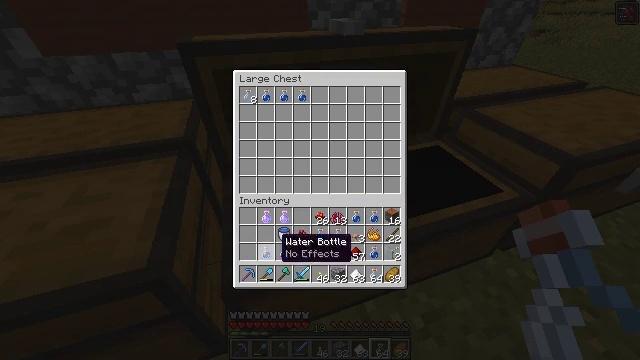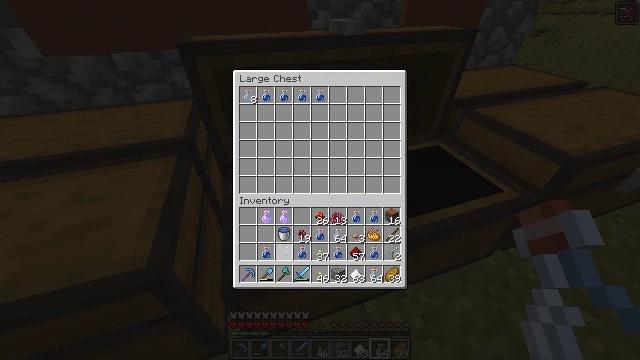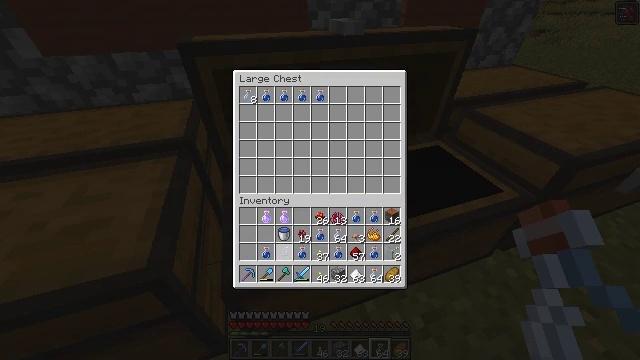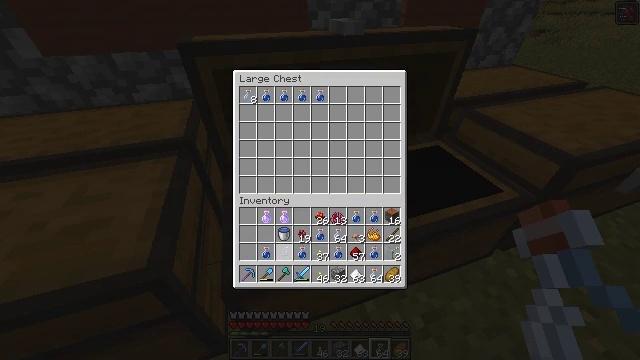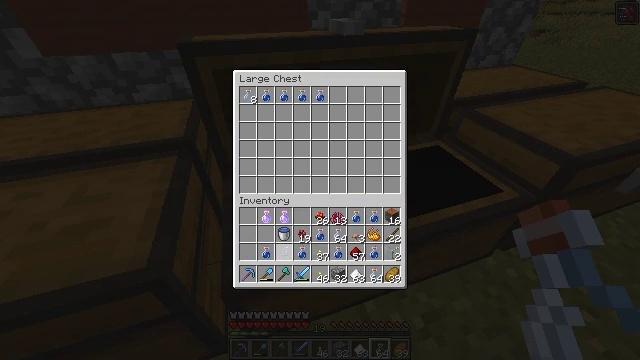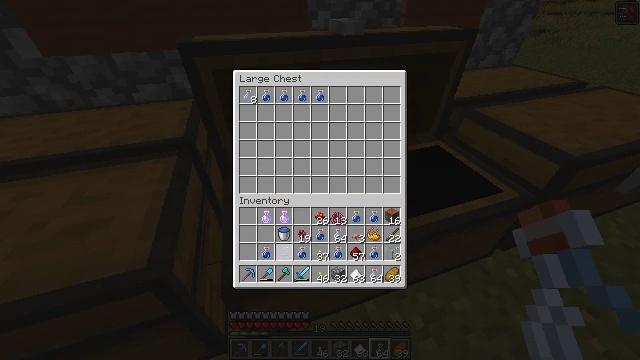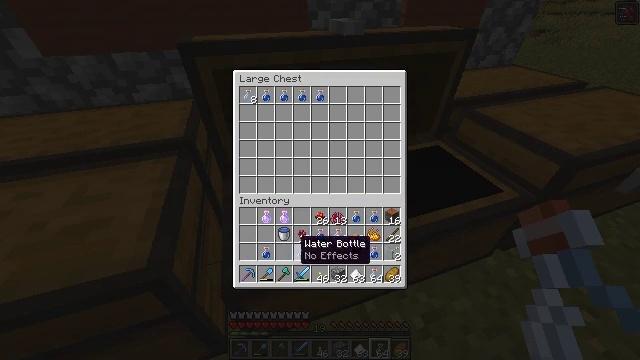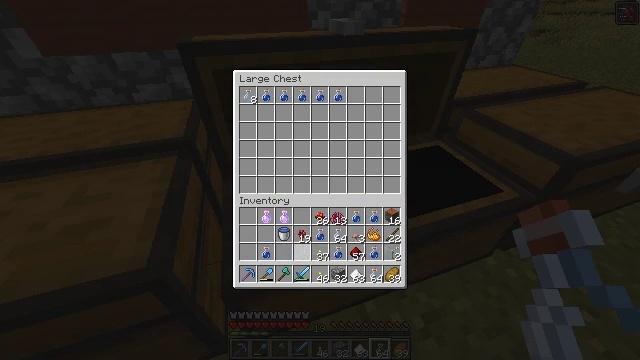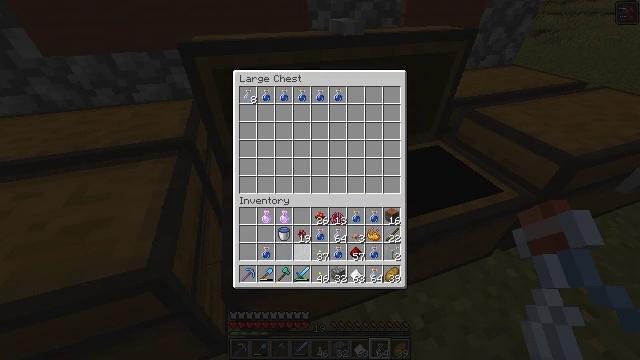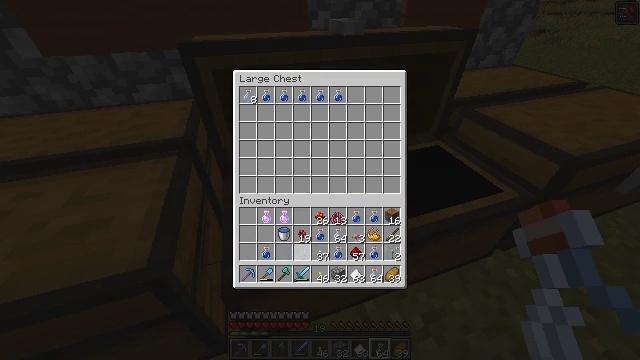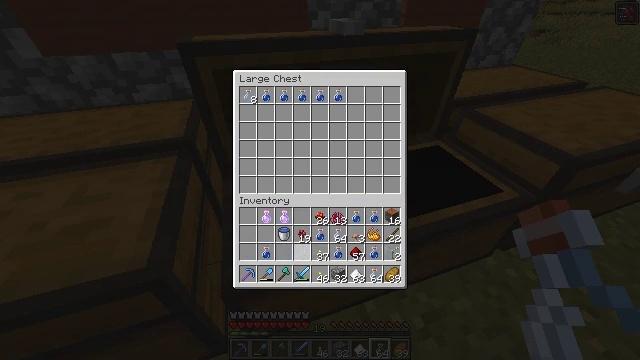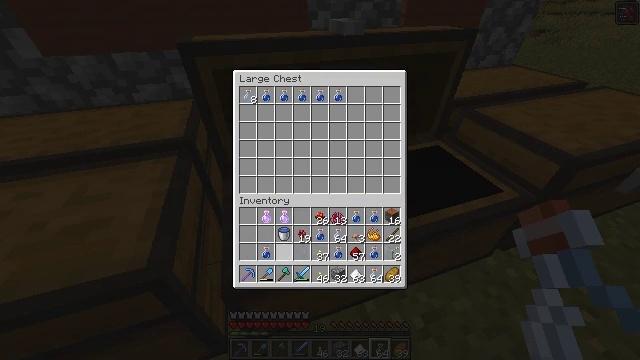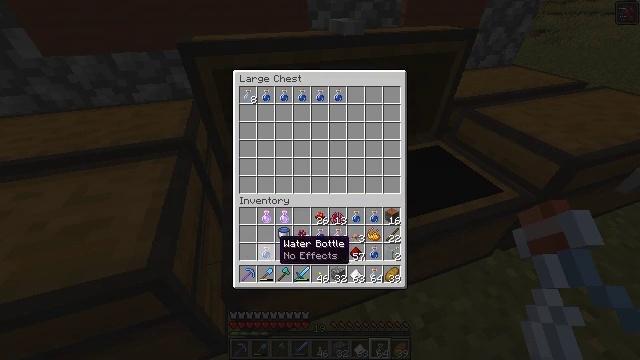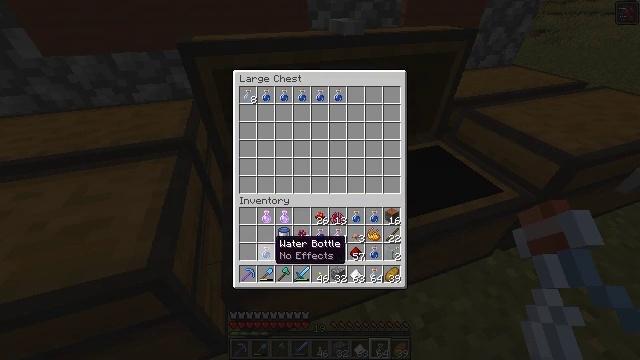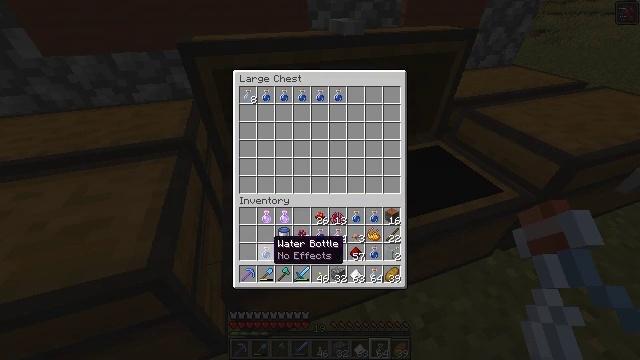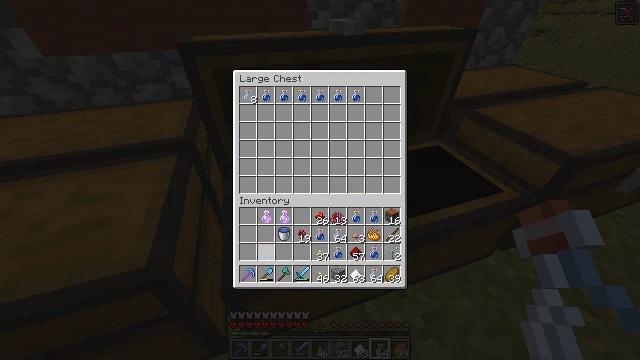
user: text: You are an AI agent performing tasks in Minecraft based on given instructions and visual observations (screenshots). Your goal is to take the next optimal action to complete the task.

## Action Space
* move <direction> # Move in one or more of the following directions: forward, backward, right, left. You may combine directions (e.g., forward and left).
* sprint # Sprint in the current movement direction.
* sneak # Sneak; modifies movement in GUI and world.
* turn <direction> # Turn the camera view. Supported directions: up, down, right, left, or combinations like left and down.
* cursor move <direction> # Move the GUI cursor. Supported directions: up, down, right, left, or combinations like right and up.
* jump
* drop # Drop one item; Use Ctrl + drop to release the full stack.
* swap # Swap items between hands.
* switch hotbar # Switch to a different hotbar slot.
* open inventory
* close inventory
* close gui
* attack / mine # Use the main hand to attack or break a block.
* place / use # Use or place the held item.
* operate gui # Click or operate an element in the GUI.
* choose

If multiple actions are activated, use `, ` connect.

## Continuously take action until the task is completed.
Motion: motion action
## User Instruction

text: Drop melon seeds.
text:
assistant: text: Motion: sneak, choose
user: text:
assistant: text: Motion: sneak, choose
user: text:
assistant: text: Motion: sneak, choose
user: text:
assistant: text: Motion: sneak, cursor move right
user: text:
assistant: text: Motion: sneak
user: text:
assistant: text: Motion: sneak
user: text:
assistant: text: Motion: sneak, choose
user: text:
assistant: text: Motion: sneak, choose
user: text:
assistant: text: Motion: sneak, choose
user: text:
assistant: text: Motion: sneak
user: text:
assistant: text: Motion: sneak, cursor move left
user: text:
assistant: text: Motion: sneak, cursor move left
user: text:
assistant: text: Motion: sneak
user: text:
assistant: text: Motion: sneak
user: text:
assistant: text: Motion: sneak, choose
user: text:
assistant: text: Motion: sneak, choose
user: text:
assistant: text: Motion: sneak, choose
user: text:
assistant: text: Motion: sneak, cursor move right
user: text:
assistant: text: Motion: sneak, cursor move right
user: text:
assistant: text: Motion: sneak
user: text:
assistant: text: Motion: sneak
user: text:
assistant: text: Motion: sneak
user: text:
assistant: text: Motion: sneak
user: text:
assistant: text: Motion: sneak
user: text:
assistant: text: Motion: sneak
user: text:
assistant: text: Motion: sneak, choose
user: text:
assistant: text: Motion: sneak, choose
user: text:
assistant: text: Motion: sneak, choose
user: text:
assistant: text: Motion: sneak, cursor move right
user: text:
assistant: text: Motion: sneak, cursor move right